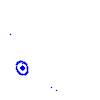
Particle: electron